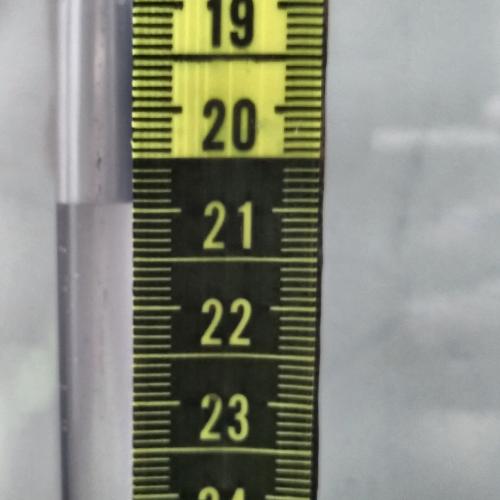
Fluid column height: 20.9 cm